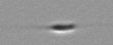
Label: Cylindrotheca_morphotype1